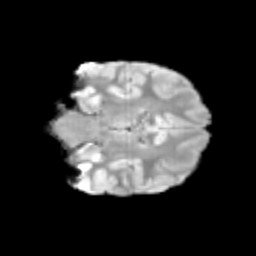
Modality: T2w
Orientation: coronal
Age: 13
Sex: female
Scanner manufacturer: siemens
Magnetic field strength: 3 T
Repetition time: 3.8 s
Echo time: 0.07 s